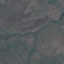
Land use / land cover: HerbaceousVegetation